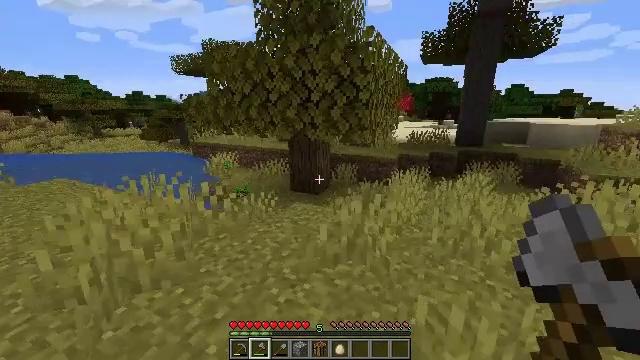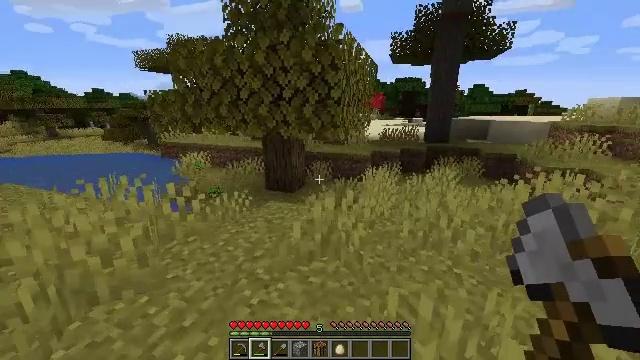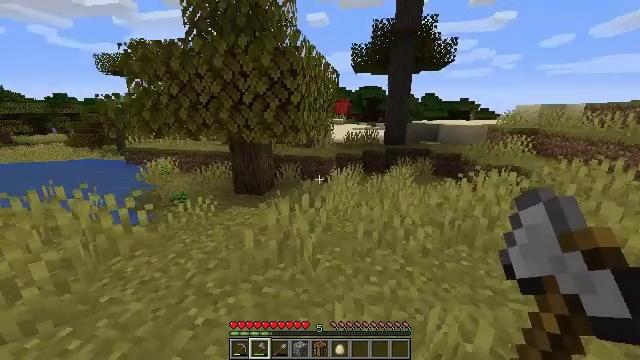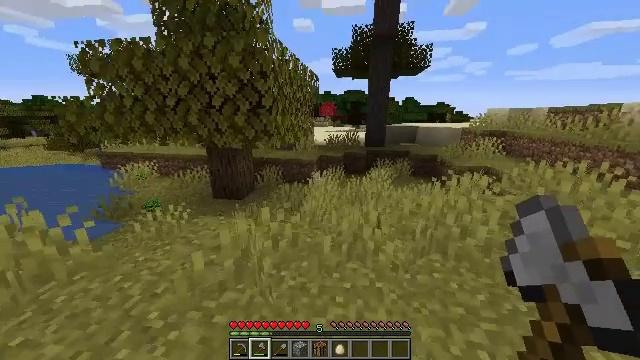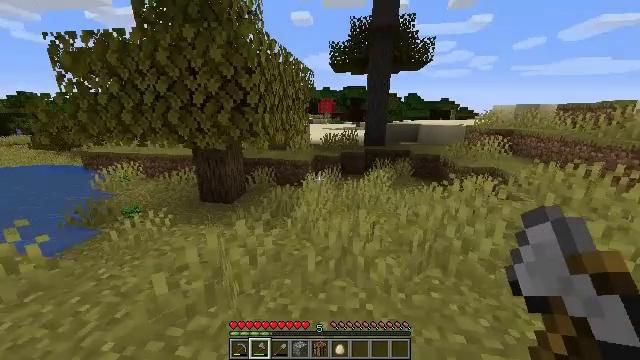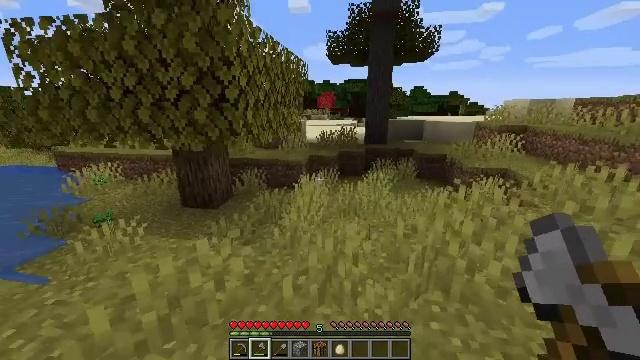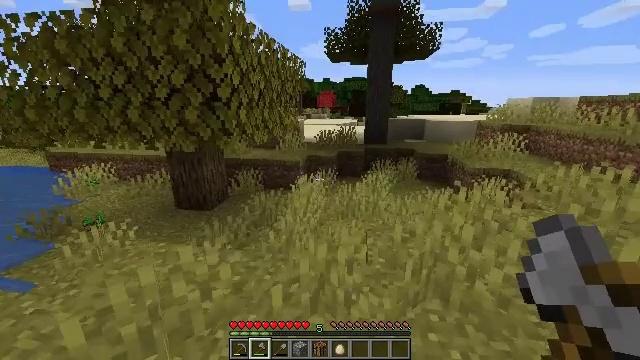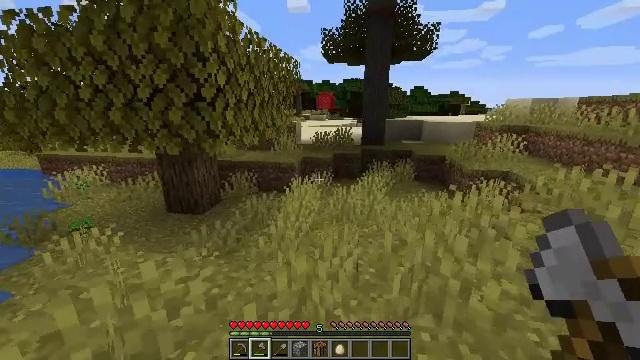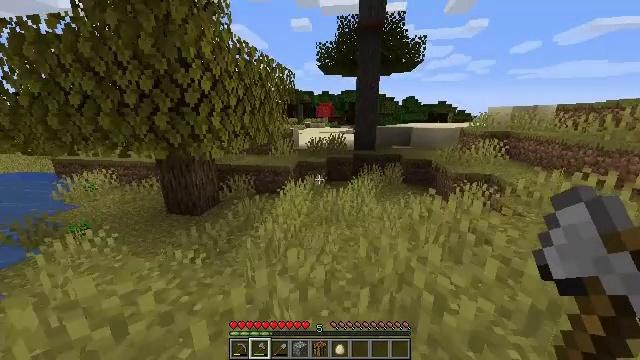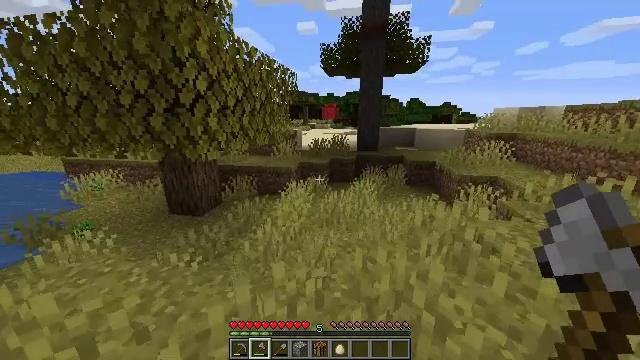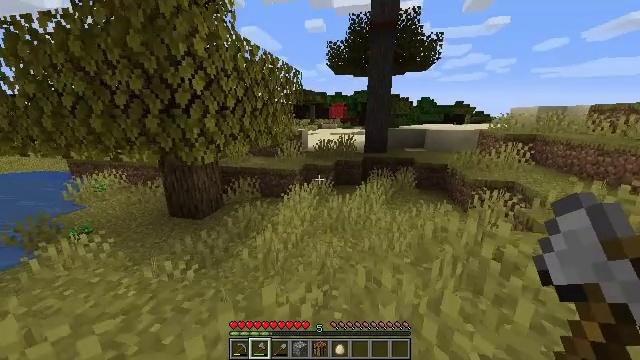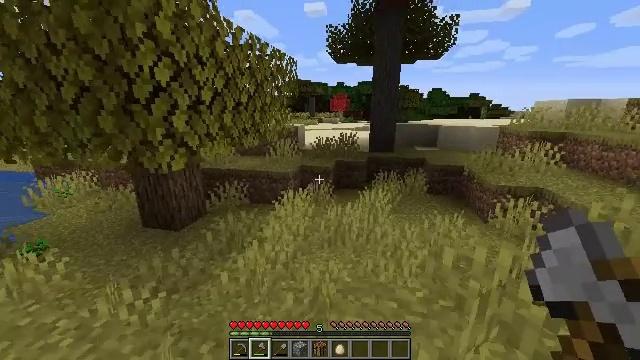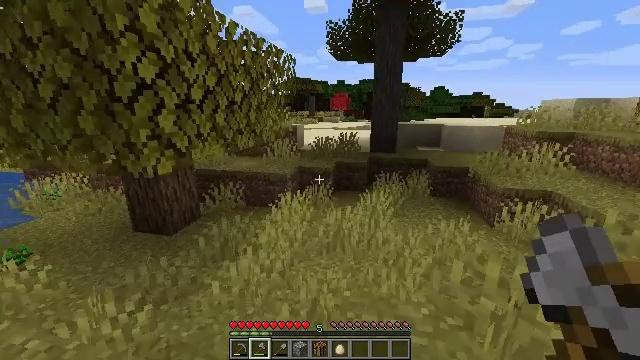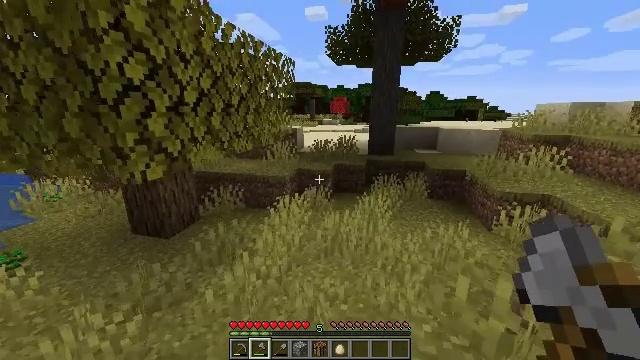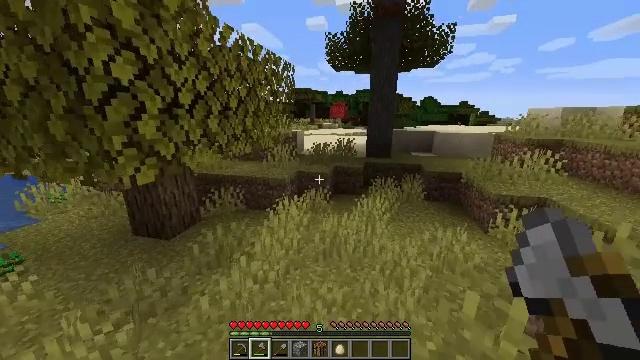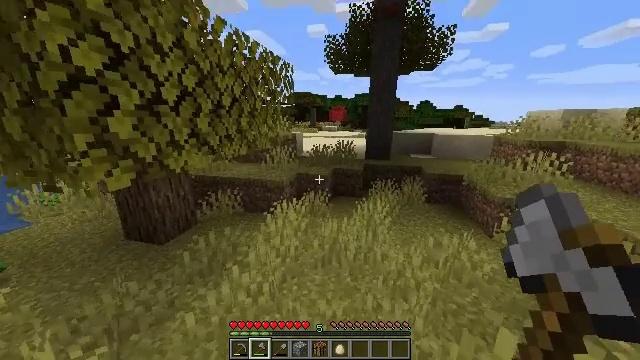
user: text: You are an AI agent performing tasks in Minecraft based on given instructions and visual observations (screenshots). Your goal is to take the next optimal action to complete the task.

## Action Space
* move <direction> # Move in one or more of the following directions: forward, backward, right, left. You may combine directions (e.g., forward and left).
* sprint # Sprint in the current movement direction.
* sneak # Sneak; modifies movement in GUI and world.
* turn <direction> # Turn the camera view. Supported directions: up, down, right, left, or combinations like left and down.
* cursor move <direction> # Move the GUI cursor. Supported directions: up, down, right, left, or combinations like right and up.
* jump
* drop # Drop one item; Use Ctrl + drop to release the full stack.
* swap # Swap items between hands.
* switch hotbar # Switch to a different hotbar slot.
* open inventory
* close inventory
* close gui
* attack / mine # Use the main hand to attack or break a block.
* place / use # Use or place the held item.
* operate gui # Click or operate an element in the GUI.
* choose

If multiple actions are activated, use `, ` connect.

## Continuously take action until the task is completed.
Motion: motion action
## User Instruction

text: Collect coarse dirt blocks.
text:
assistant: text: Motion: move forward and move right, turn right
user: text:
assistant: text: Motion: move forward and move right, turn right
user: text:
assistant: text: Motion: move forward and move right, turn right
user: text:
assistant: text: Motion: move forward and move right
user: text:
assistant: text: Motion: move forward and move right
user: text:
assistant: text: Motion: move forward and move right
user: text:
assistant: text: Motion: move forward and move right
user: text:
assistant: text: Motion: move forward and move right
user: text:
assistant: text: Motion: move forward, turn left
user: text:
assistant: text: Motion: move forward, turn left
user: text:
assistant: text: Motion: move forward
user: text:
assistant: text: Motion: move forward
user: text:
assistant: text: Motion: move forward
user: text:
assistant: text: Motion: move forward
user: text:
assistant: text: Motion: move forward
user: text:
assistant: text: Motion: move forward
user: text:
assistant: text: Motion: move forward
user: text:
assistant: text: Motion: move forward
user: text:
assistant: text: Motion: move forward
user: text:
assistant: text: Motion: move forward
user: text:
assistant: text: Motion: move forward
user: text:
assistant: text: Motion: move forward
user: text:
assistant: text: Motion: move forward
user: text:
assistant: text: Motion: move forward
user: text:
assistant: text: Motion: move forward
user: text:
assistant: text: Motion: move forward
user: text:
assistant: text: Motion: move forward
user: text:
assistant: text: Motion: move forward
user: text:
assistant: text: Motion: move forward
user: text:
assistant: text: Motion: move forward